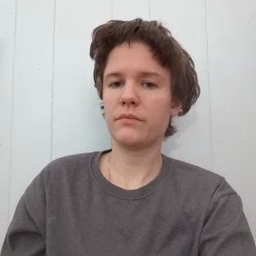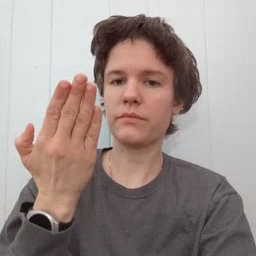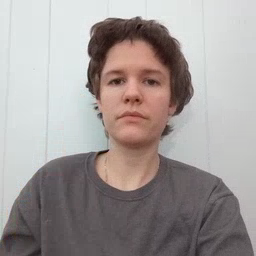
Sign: morning